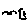
Label: bird